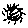
Label: sun